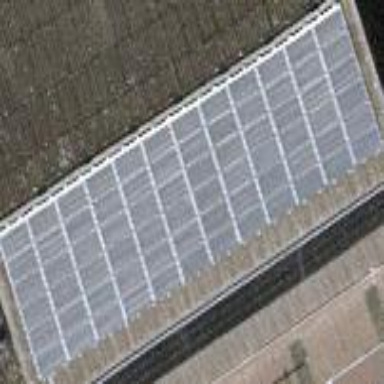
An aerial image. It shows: Solar photovoltaic panel generator.